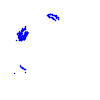
Particle: kaon